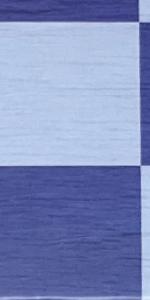
Label: Empty